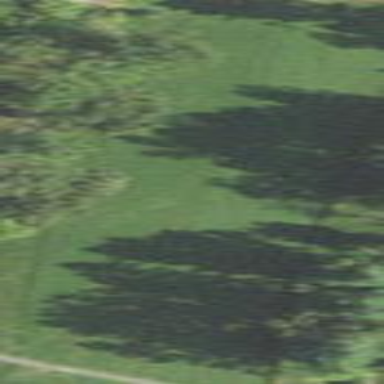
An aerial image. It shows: Golf fairway in the image.